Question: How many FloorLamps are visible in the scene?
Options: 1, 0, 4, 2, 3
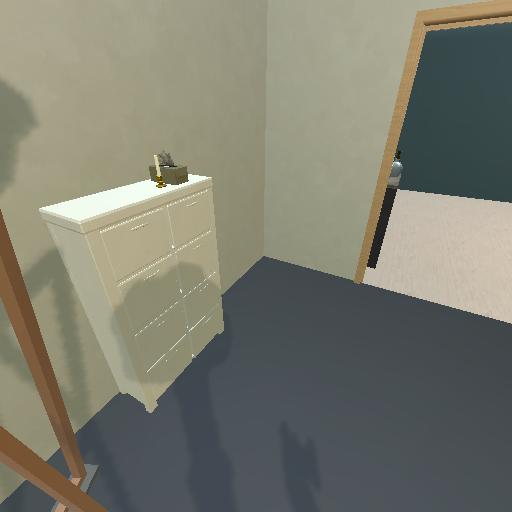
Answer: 1